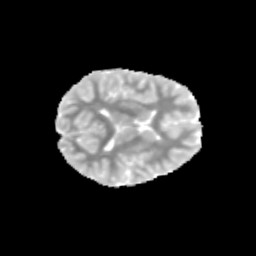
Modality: MD
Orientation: axial
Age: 9
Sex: female
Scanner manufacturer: siemens
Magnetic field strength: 3 T
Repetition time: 3.8 s
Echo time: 0.07 s